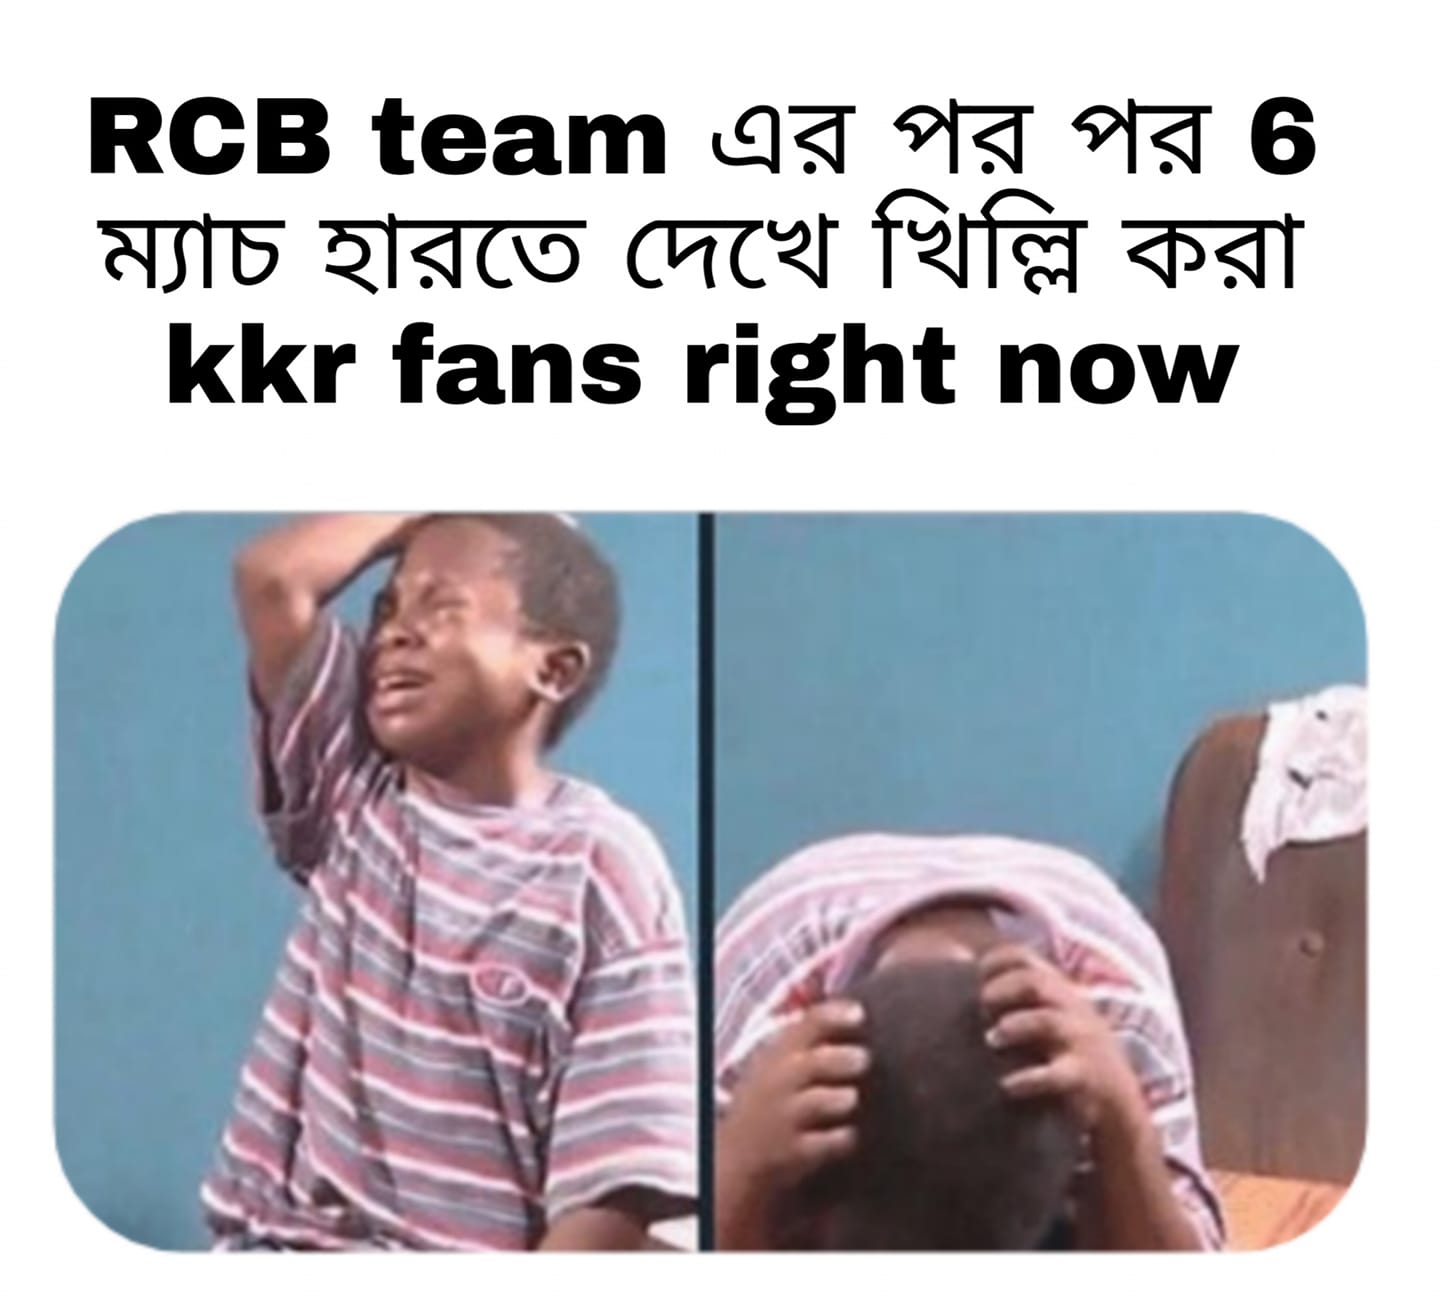
Caption: RCB team এর পর পর 6  ম্যাচ হারতে দেখে খিল্লি করা kkr fans right now
Label: non-hate